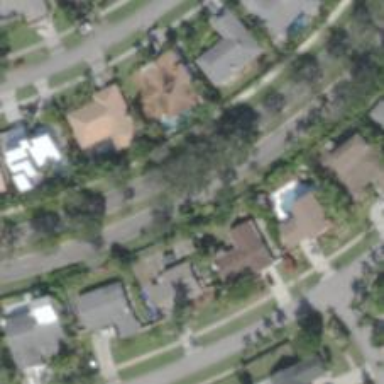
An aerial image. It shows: Residential road.